Question: Register view is rendered by backbone. When I submit the form to register a new user, I got the error like this.

I understand it's gonna check whether the email exists or not. But I don't know why I posted all my attributes but the backend seems not getting it.
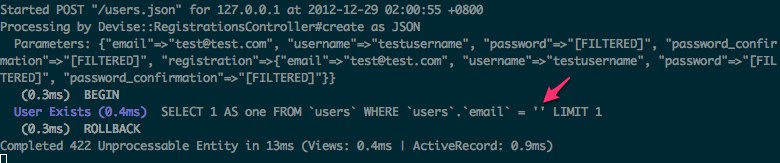
Answer: I'd guess that your controller is looking at 'params<URL> talks about this:
>
[...]
Similarly, Backbone PUTs and POSTs direct JSON representations of models, where by default Rails expects namespaced attributes. You can have your controllers filter attributes directly from 'params', or you can override toJSON in Backbone to add the extra wrapping Rails expects.
So adjust your controller to look at 'params' rather than at something inside 'params' or adjust your Backbone model's 'toJSON' to look something like this:
'''
toJSON: function() {
return { user: _.clone(this.attributes) };
}
'''
If you change 'toJSON' you'll want to adjust how you feed data to your templates to compensate for the 'toJSON' return value change.